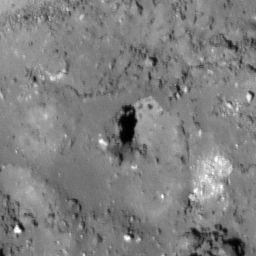
Pit: Tharp 3
Host crater: Tharp
Host type: impact_melt
Lunar coordinates: latitude -30.571, longitude 145.663